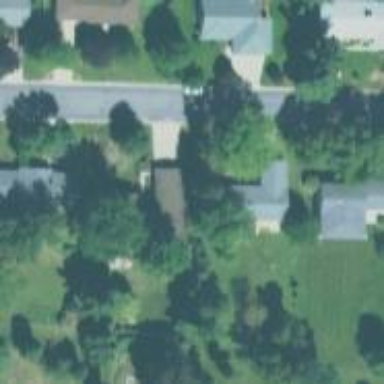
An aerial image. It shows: Driveway.